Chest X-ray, AP view. Patient: 30 years old, sex M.
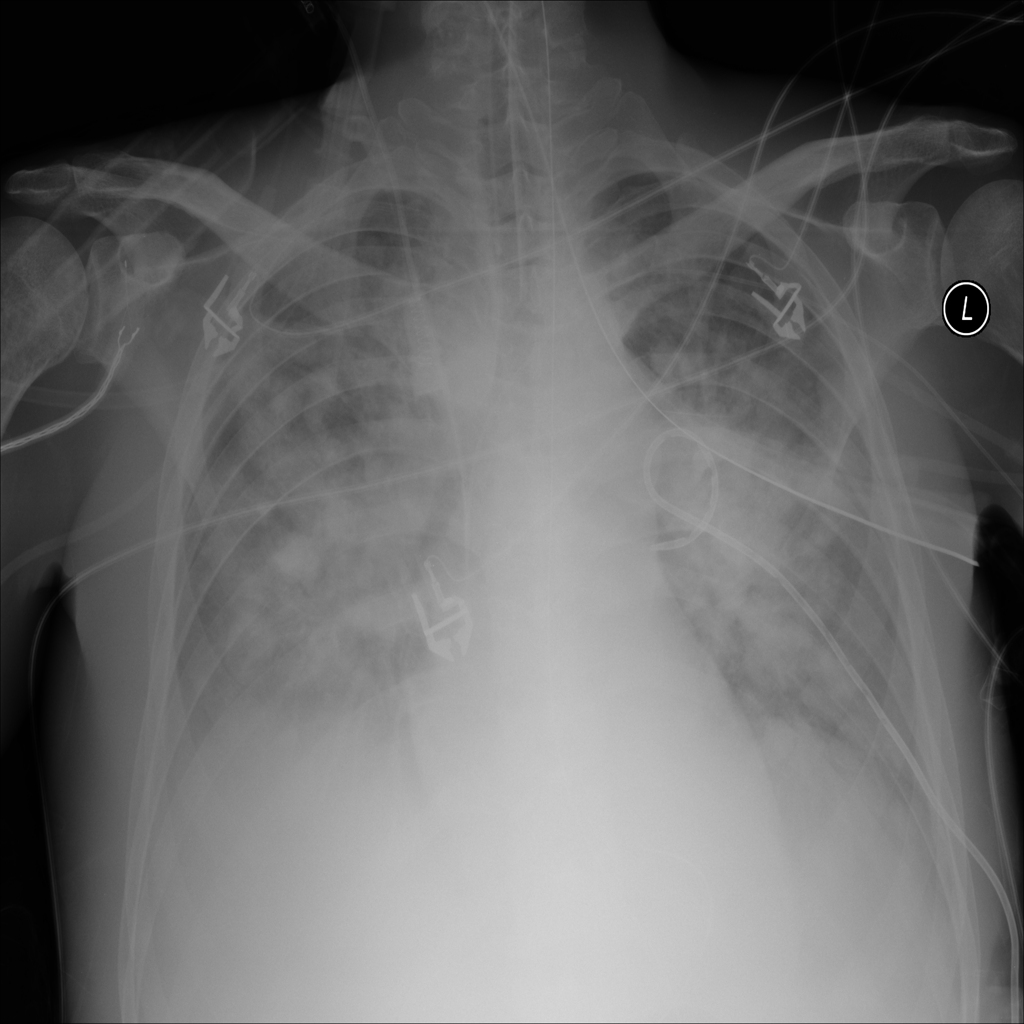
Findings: Infiltration, Mass